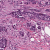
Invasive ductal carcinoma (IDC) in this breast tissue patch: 1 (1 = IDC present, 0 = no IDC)